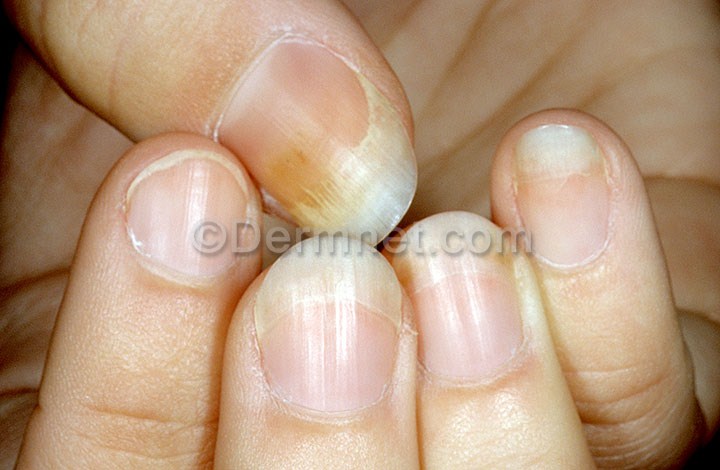
Disease: Nail Fungus and other Nail Disease